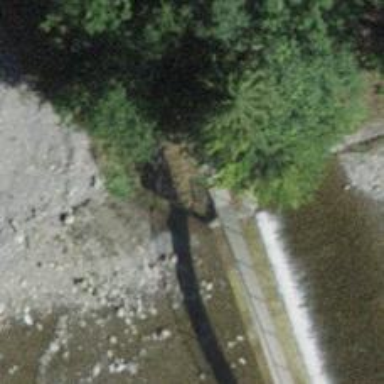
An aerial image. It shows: Steep asphalt path on bridge.